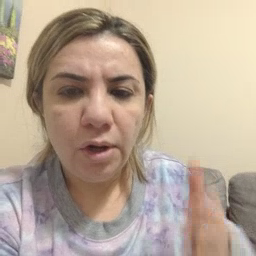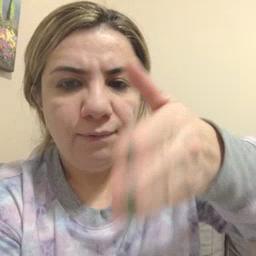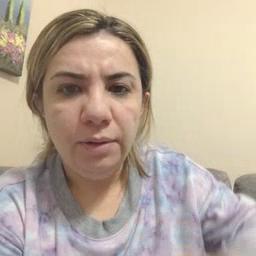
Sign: after